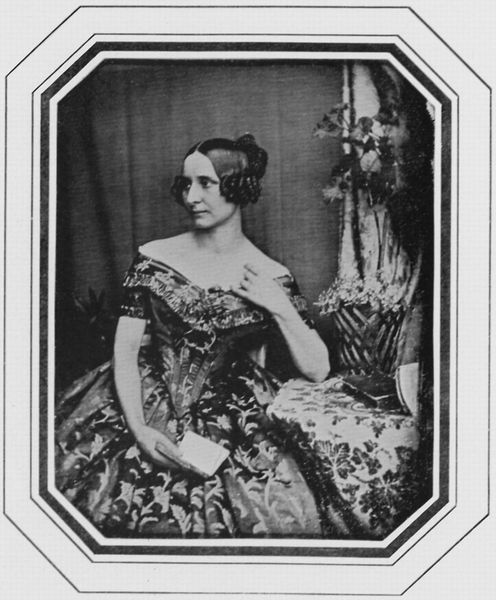
Titel: Caroline Stelzner, Miniaturmalerin, erste Ehefrau von C.F. Stelzner
Künstler: Carl Ferdinand Stelzner
Schlagwörter: blätter, hand, haut, weiß, mädchen, sitzen, ausschnitt, blume, blumen, busen, finger, frau, frisur, geste, grau, haar, hintergrund, kleid, profil, schwarz, säule, tisch, blick, blüten, dame, tuch, ball, muster, ornament, rock, arm, arme, augen, knoten, mensch, rahmen, bildnis, hals, hände, portrait, porträt, tischdecke, tischtuch, vorhang, haare, pose, decke, pflanze, kinn, lippen, locken, mittelscheitel, scheitel, schulter, schultern, seide, krug, ranken, vase, taille, brüste, mieder, curtain, hands, white, black, dark, dress, face, gray, grey, hair, lady, nose, sitting, skirt, table, weib, woman, floral, ornamente, atelier, flowers, gown, korb, pattern, tischchen, plant, potted plant, rüschen, wange, dekolleté, foto, fotografie, photographie, gemustert, haarknoten, buch, blumenmuster, jungfrau, lockig, schwarzweiß, posieren, fräulein, brokat, photo, halbprofil, geblümt, flower, girl, head, young, eyes, side, seidenkleid, black and white, bodice, frame, gaze, chin, mouth, aufnahme, curls, ballkleid, korkenzieherlocken, drape, drapery, person, human, basket, leaves, neck, studio, eye, aufgesteckt, woven, fingers, book, beautiful, lips, pale, shoulders, cheek, tablecloth, bch, gelockt, gesture, lichtbild, forehead, open, photograph, vine, abstelltisch, kurze ärmel, corset, lichtbiöld, pretty, pages, holding, hairstyle, buch in der hand, neckline, 19th century, decollete, brows, ringlets, waist, octogon, graceful, schwarz weiss foto einer frau, balck and white, figured, ateöier, biedermeir, photgraphy, ine, psalter, tbalecloth, whiet, gaze hand